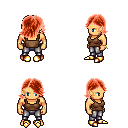
a pixel art fantasy rpg character, male body template, human, tanned skin, brown pirate shirt, metal pants, red swoop hairstyle, bracelets, gold boots, four views (front, back, left, right), 2x2 character sprite sheet, small pixel art, hard edges, no anti-aliasing